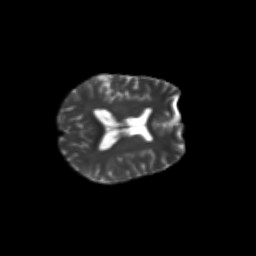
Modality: T2w
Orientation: axial
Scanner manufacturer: siemens
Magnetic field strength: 3 T
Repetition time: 9.2 s
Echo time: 0.084 s